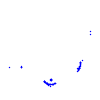
Particle: kaon